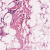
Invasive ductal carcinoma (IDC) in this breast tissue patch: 0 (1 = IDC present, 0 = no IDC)